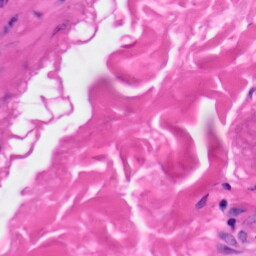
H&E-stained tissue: Skin